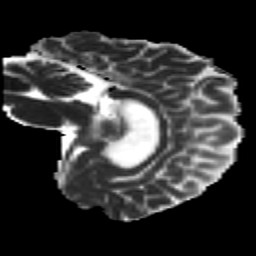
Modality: MD
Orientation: sagittal
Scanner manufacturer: ge
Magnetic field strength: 3 T
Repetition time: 8.8 s
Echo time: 0.0808 s